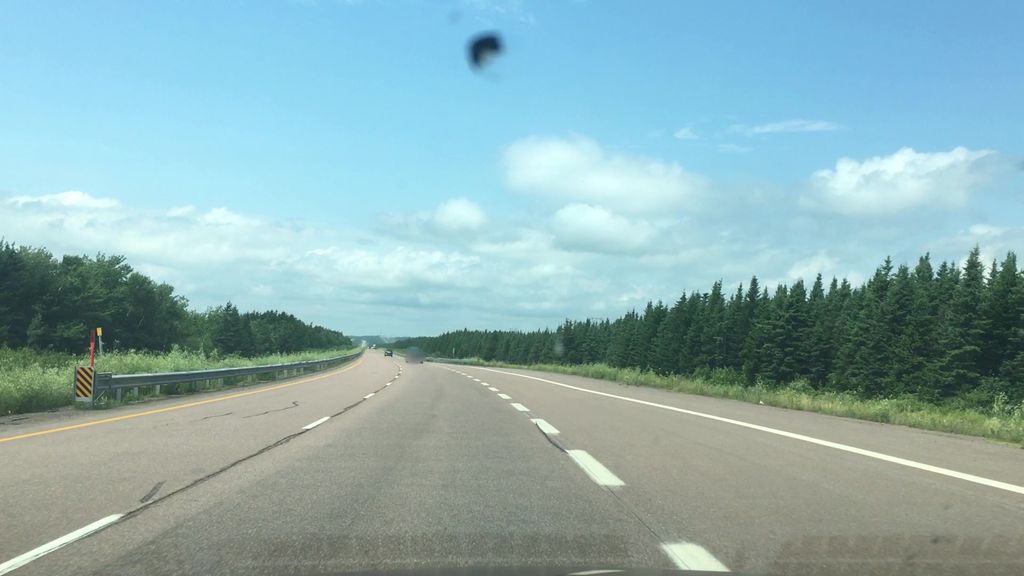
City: charlottetown